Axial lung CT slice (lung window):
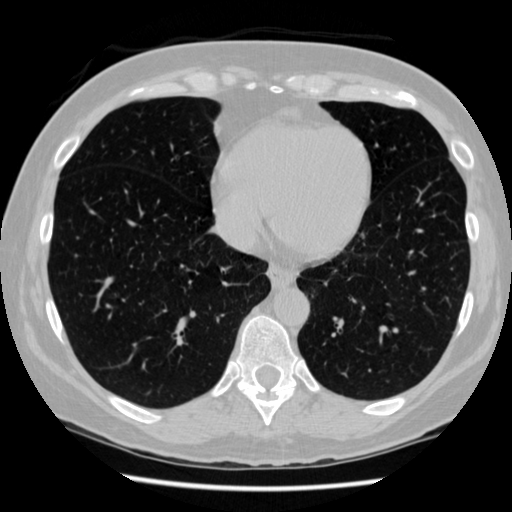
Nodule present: no